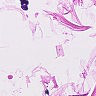
Metastatic tissue present: no